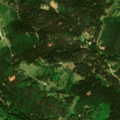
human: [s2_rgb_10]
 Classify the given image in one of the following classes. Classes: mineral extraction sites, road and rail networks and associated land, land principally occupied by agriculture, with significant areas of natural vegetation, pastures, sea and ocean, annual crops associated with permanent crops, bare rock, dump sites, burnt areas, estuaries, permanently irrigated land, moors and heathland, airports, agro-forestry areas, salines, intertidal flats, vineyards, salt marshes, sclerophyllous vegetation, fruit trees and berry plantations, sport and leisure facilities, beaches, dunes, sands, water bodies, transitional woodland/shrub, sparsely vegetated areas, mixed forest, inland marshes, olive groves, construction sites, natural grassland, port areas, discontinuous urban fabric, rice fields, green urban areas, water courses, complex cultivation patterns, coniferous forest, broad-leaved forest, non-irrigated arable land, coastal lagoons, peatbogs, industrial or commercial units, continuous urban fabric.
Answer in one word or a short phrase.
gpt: coniferous forest, transitional woodland/shrub